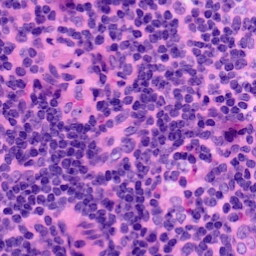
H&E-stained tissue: LymphNode